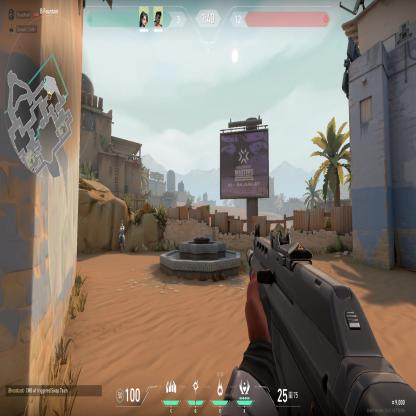
Label: teammate